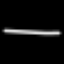
Label: line